Question: Trying to setup a restful service component that update a database table. Tried using both Spring RestTemplate as well as apache commons restful impl and both seems to no work.
On using
Option 1: Using Spring RestTemplate : Results in following error
Option 2: Using using org.apache.commons.httpclient.methods.PostMethod; results in following errors
Server side error:
Client side error:
My Restful service method is annotated as "Post" and consumes "JSON". My client side controller which initiates the RestFul call, code below
'''
@RequestMapping(value="/update", consumes="application/json")
public void updateMaintReport(
@RequestBody Map<String, String> formModelData,
HttpServletRequest request,
HttpServletResponse response)
throws IOException,JsonMappingException {
logger.log(LogLevel.DEBUG, "REACHED method updateMaintReport..");
System.out.println("Reached method updateMaintReport.....");
boolean errorEncountered = false;
ReportingSession repSession = null;
HttpSession session = request.getSession(false);
if(session==null) {
// TODO: code for handling invalid/expired session
} else {
repSession = (ReportingSession)session.getAttribute(ReportingWebConstants.REPORTING_SESSION);
if(repSession==null) {
errorEncountered = true;
}
}
if(!errorEncountered) {
ServiceClient serviceClient = new ServiceClient();
String servicesUrl = this.environment.getProperty("service_url_reports_data");
String servicesName = this.environment.getProperty("service_name_reports_update_fnol");
String serviceUrl = VIPUrlFactory.getServiceUrl(servicesUrl+servicesName);
logger.log(LogLevel.DEBUG, "For update : serviceUrl: "+serviceUrl);
//Option 1: Using Spring RestTemplate :
LinkedMultiValueMap<String,String> headers = new LinkedMultiValueMap<String,String>();
headers.add("Accept","application/json");
headers.add("Content-type","application/json");
List list = new ArrayList<Map<String, String>>(); list.add(formModelData);
RestTemplate restTemplate = new RestTemplate();
HttpEntity<List> requestEntity = new HttpEntity<List>(list, headers);
ResponseEntity<List> fList = restTemplate.exchange(serviceUrl,
HttpMethod.POST,
requestEntity,
List.class);
//Option 2: using org.apache.commons.httpclient.methods.PostMethod; -- Will be commented when option 1 block is uncommented
serviceClient.setParams(formModelData);
serviceClient.setServiceUrl(serviceUrl);
serviceClient.callRestServicePost();
logger.log(LogLevel.DEBUG, "Posting data to service - to execute the update");
}
}
'''
In the above code, option 1 and option 2 block won't be executed simultaneously.
Below is the code block which accepts the Restful call, my server side code.
'''
@RequestMapping(value = "/update", method = RequestMethod.POST)
public void updateMainRptData(@RequestBody Map<String, String> formModelData) throws ReportingIntegrationException,
IOException, JsonMappingException {
String updateStmt = "UPDATE CL_SCRIPTS SET DELETE_IND = #{delete_ind}, SCRIPT_DESC = #{script_desc}, SCRIPT_TXT = #{script_txt}WHERE COMPANY_CD = #{company_cd} AND SCRIPT_NAME = #{script_name}AND PROMPT_ID = #{prompt_id}";
ParameterObjectDTO paramObjDTO = new ParameterObjectDTO();
logger.log(LogLevel.DEBUG,"In Services Web: updateMainRptData()");
if(!formModelData.isEmpty()) {
Set<String> keySet = formModelData.keySet();
StringBuilder sb = new StringBuilder();
for (String key : keySet) {
sb.append(key).append(" -- ").append(formModelData.get(key)).append("
");
}
logger.log(LogLevel.DEBUG, sb.toString());
}
paramObjDTO.setModalForQuery(formModelData);
paramObjDTO.setUpdateSqlStmt(updateStmt);
maintReportingSvc.updateMaintReport(paramObjDTO);
}
'''
Error Messages I see in browsers is not helpful but my JSON data is valid I believe. Any help is appreciated. Thanks.

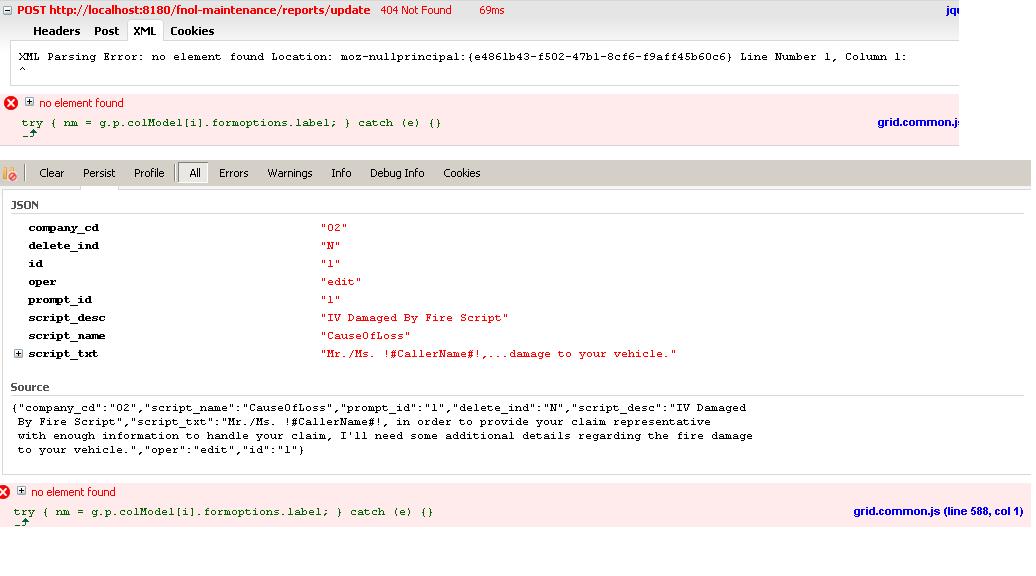
Answer: Later I changed the signature of the method updateMainRptData and added a returntype and @ResponseBody to resolve this issue.